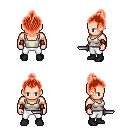
a pixel art fantasy rpg character, male body template, human, light skin, white pirate shirt, white pants, red short topknot hairstyle, leather bracers, black shoes, dagger, four views (front, back, left, right), 2x2 character sprite sheet, small pixel art, hard edges, no anti-aliasing